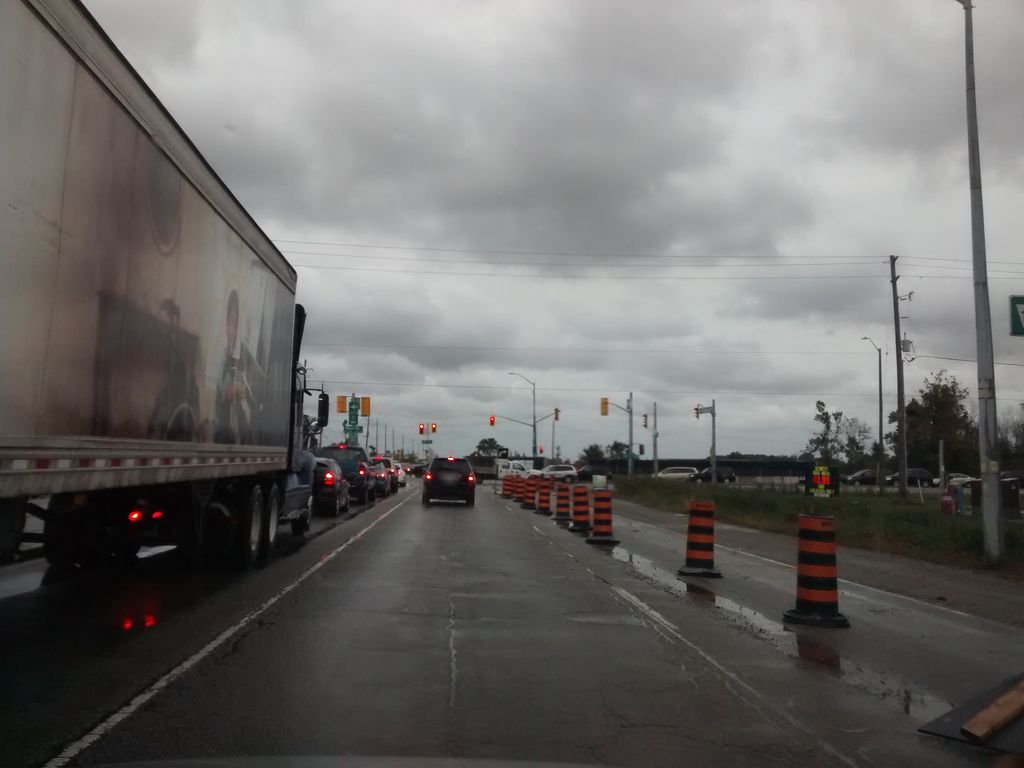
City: hamilton